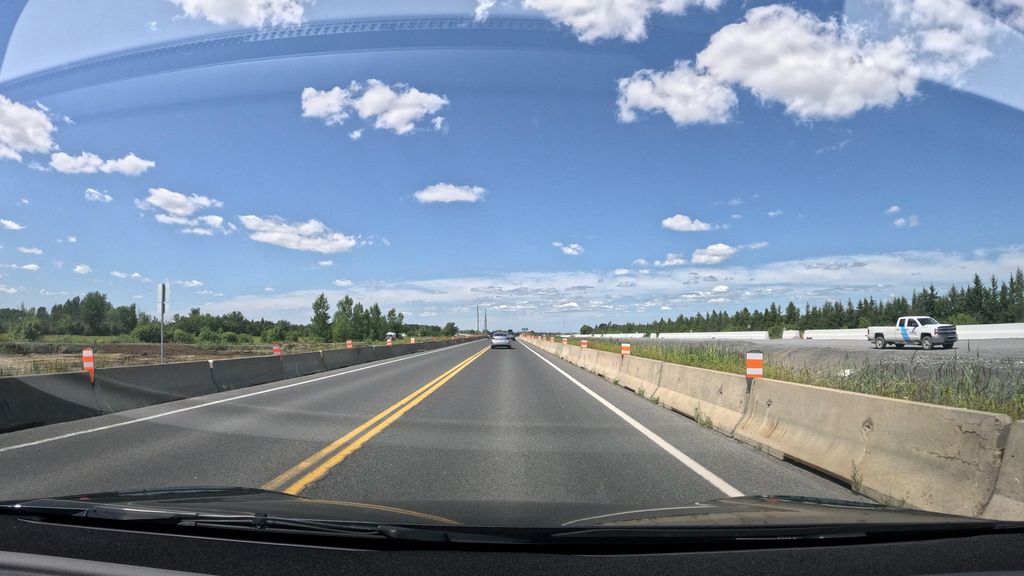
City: montreal